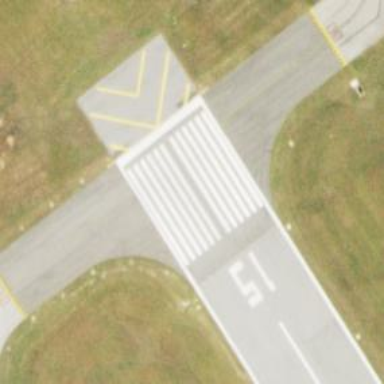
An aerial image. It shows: Asphalt taxiway at the airport.